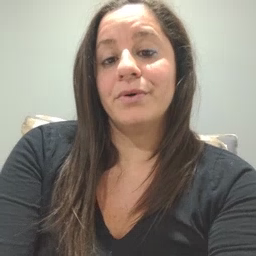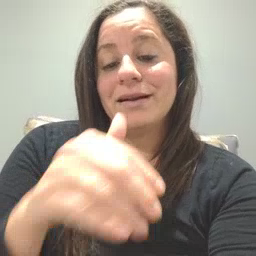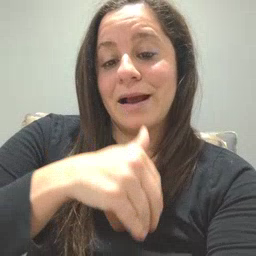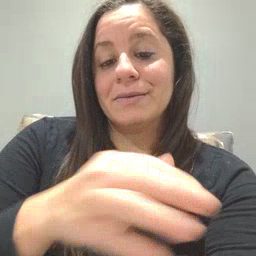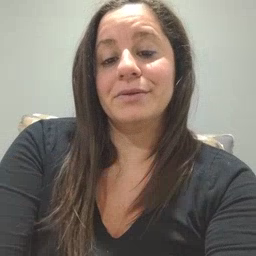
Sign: night